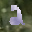
Label: 2